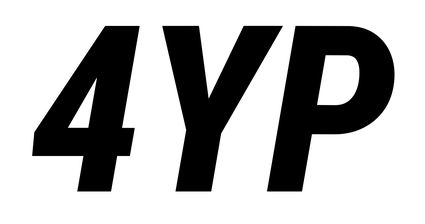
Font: Roboto-Italic_Condensed_ExtraBold_Italic